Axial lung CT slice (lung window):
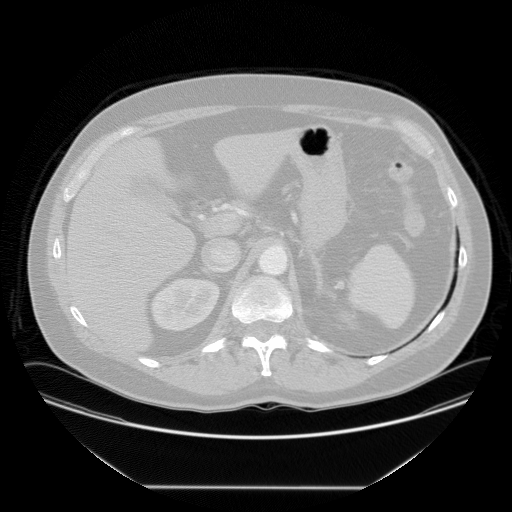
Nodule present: no